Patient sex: F
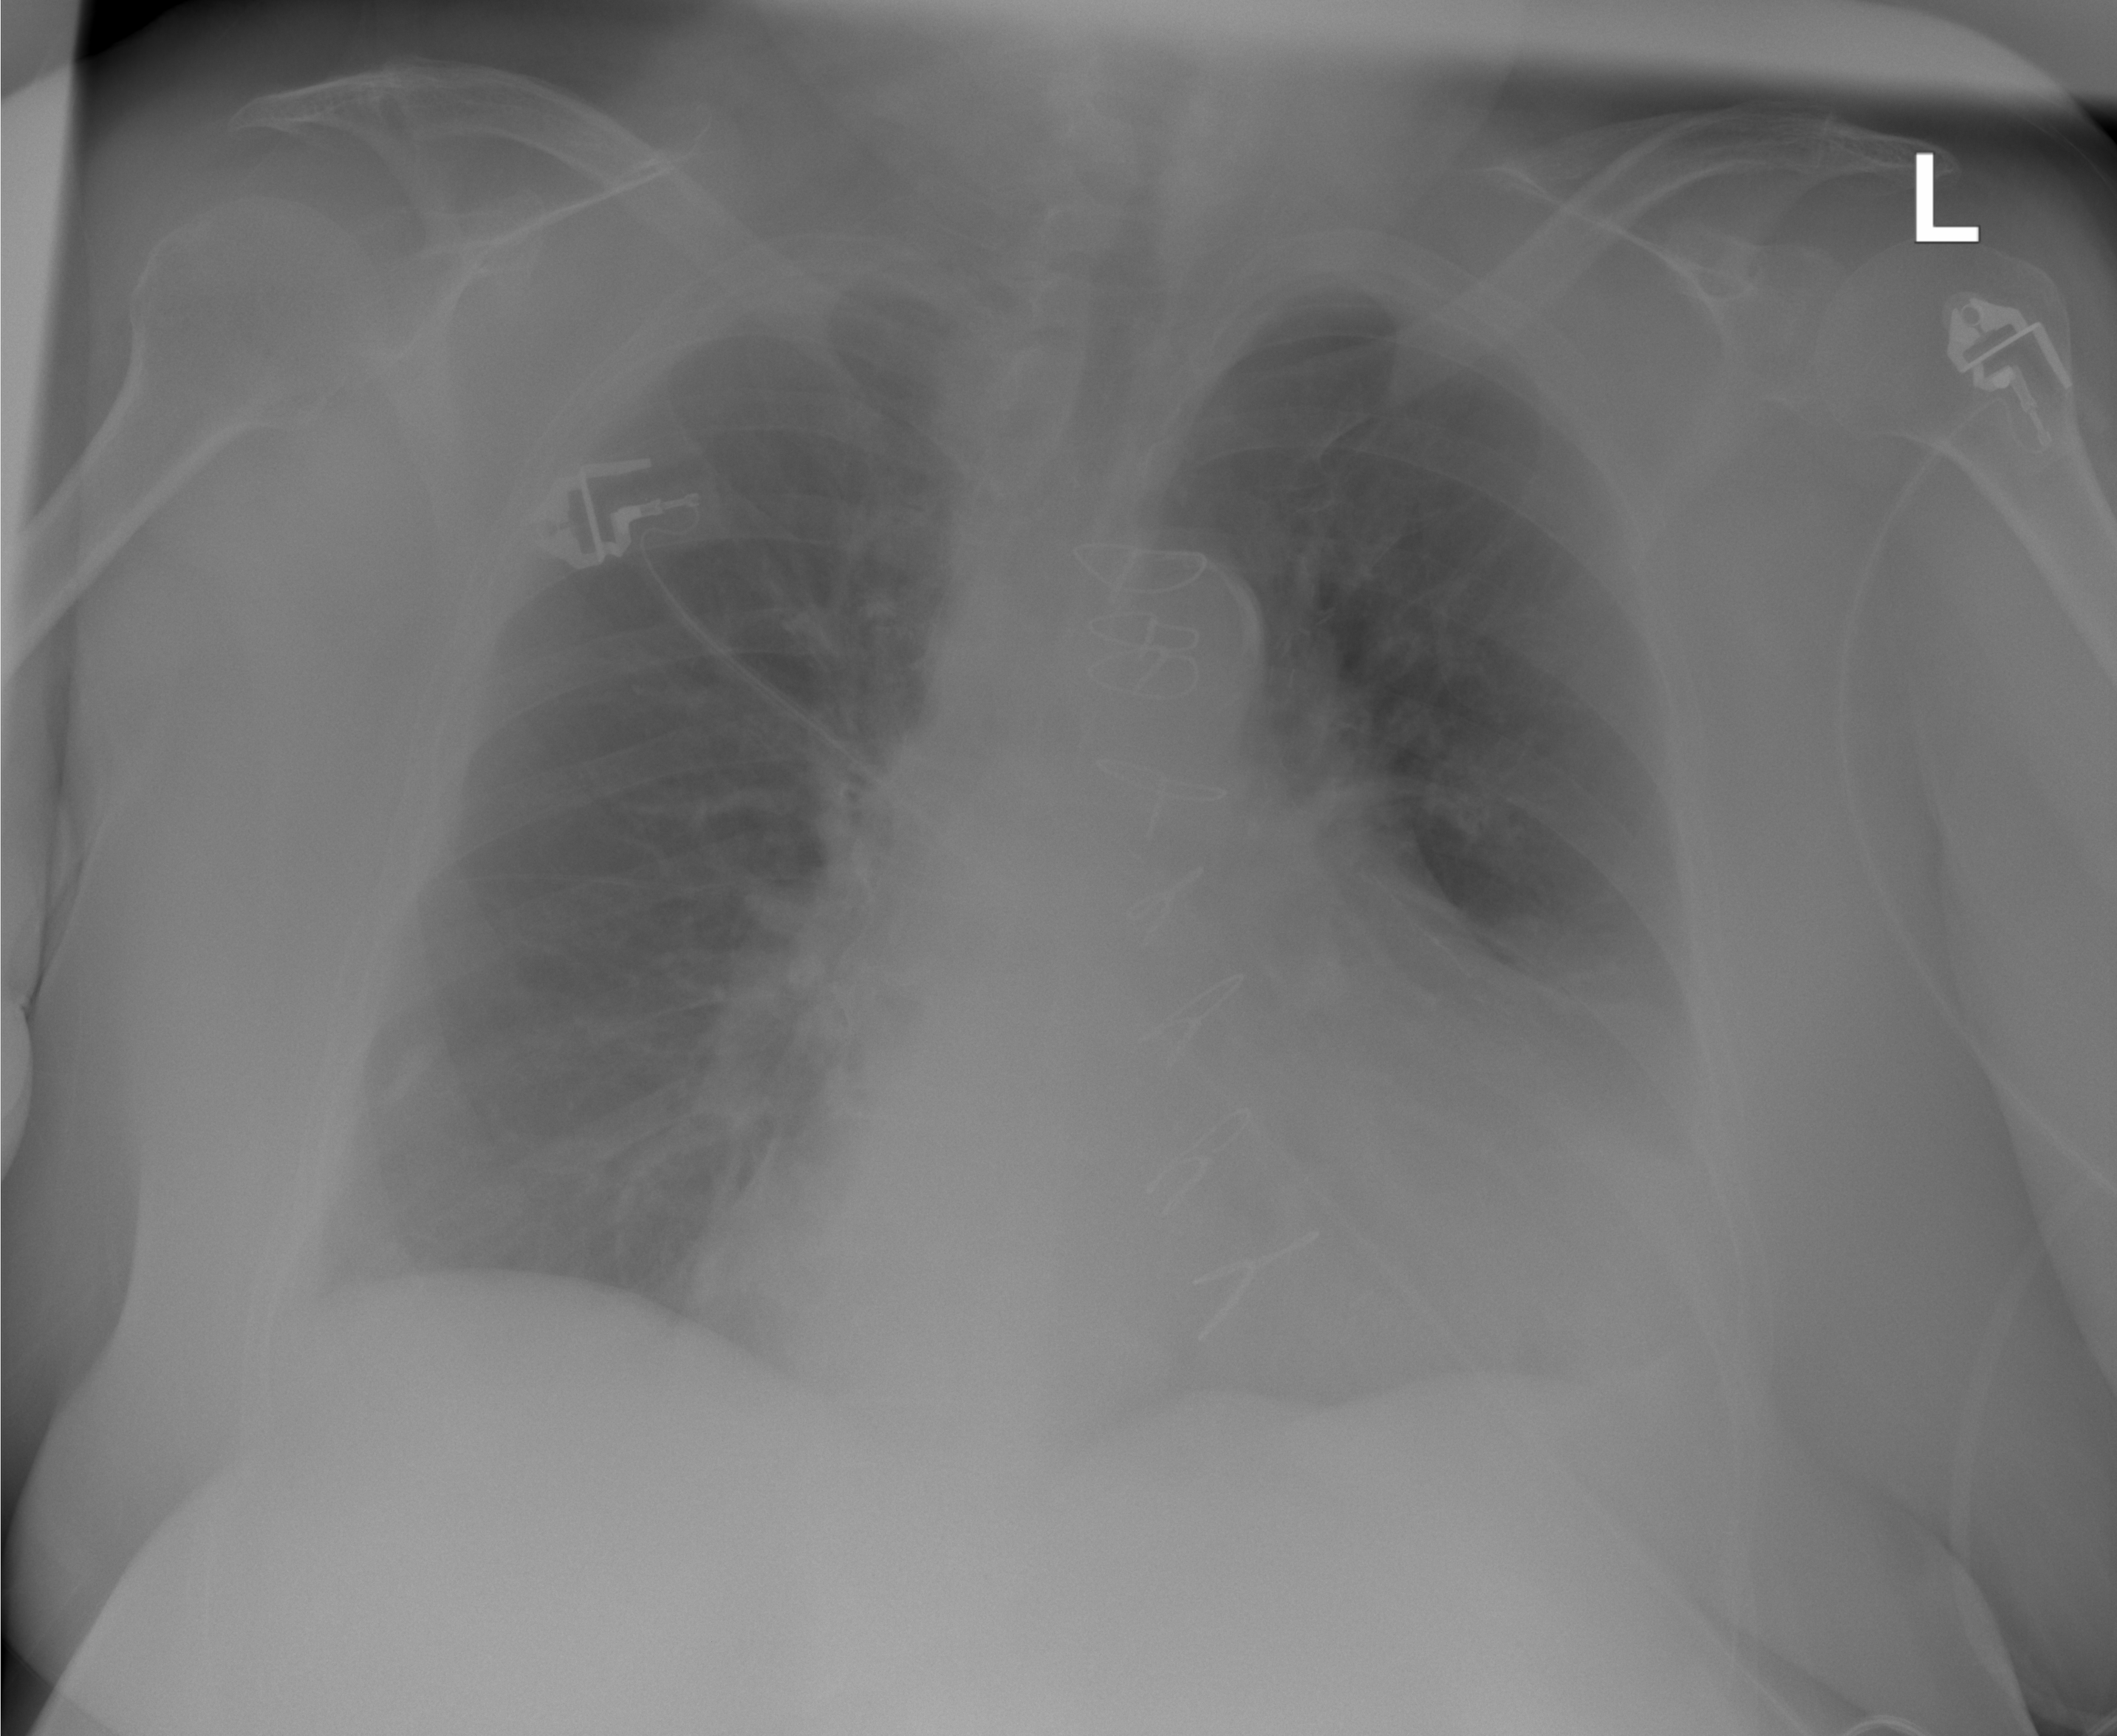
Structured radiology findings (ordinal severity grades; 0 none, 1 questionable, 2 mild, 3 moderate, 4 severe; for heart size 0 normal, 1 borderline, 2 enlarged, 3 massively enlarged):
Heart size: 2
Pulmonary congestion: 1
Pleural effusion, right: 0
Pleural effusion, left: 2
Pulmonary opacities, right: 0
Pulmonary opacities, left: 0
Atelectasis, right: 1
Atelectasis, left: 2